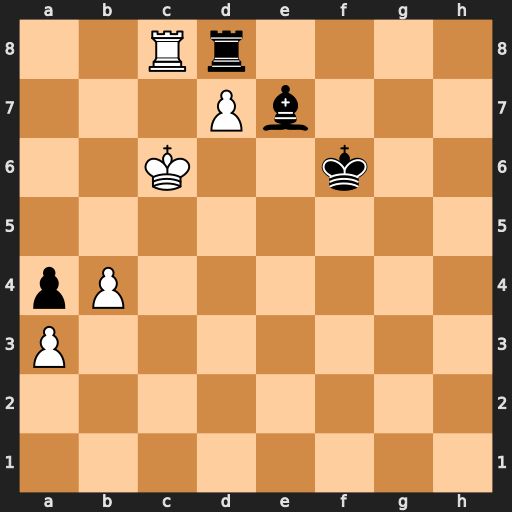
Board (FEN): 2Rr4/3Pb3/2K2k2/8/pP6/P7/8/8
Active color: w
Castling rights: -
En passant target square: -
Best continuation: Kc7 Rxd7+ Kxd7